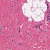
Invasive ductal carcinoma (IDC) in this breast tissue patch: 0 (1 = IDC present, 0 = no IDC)